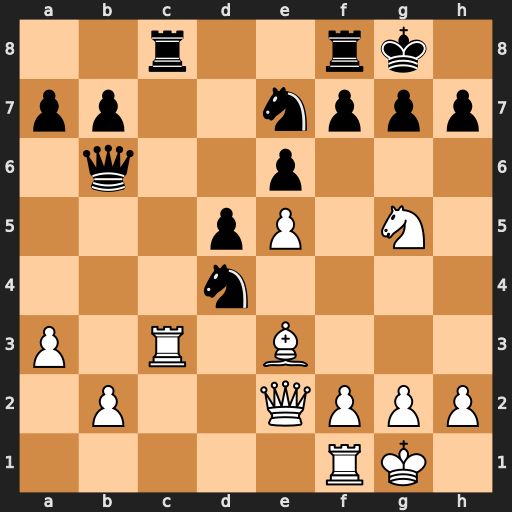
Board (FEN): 2r2rk1/pp2nppp/1q2p3/3pP1N1/3n4/P1R1B3/1P2QPPP/5RK1
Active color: w
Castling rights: -
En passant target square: -
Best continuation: Qd3 Nef5 g4 Rxc3 bxc3 Qb5 Qxb5 Nxb5 gxf5